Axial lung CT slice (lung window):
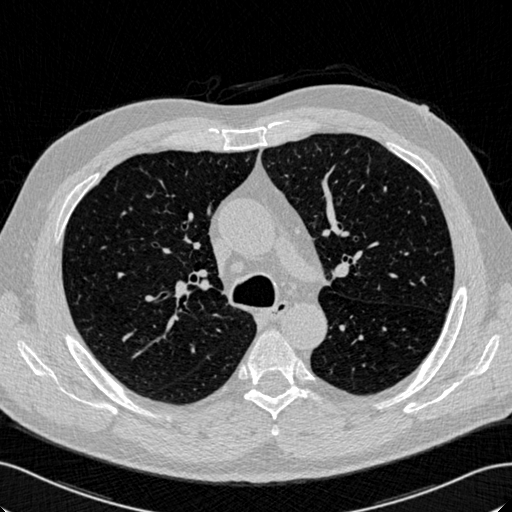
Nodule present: no